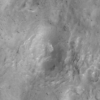
Label: not_dusty